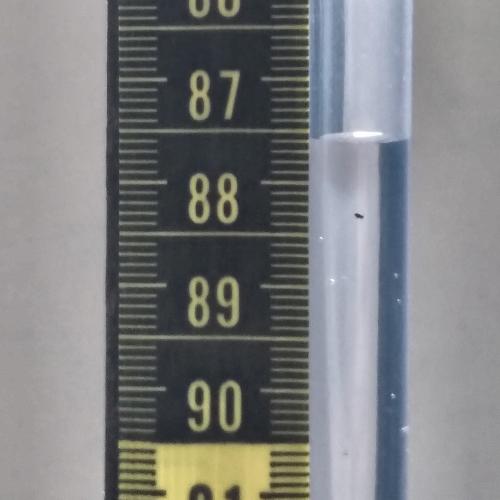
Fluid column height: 87.6 cm